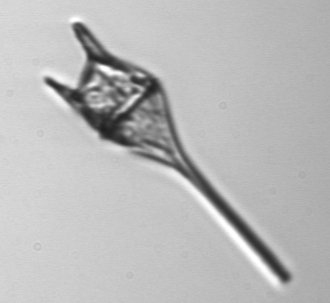
Label: Tripos_lineatus